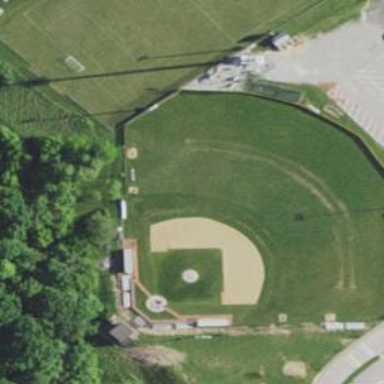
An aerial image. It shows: Baseball pitch for leisure land activities.